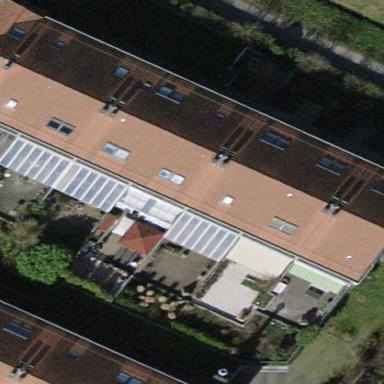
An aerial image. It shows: Terrace building.